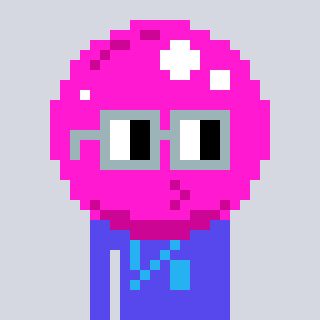
a pixel art character with square dark gray glasses, a bubblegum-shaped head and a computerblue-colored body on a cool background